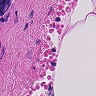
Metastatic tissue present: no